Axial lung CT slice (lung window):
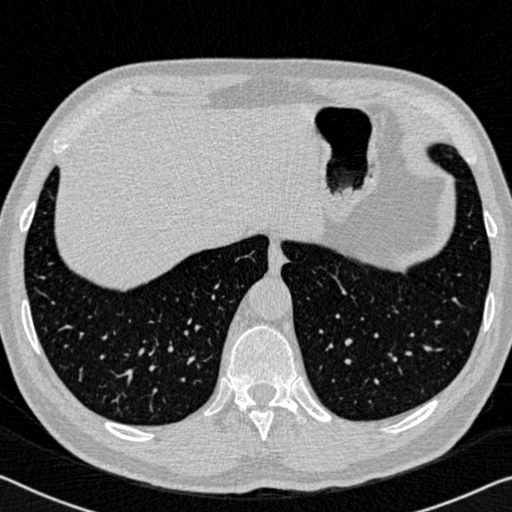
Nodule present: no